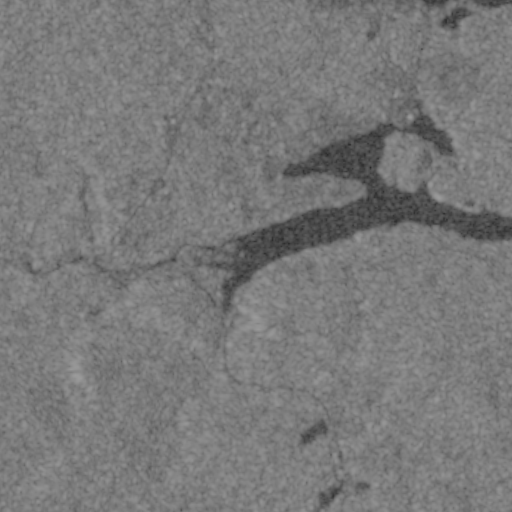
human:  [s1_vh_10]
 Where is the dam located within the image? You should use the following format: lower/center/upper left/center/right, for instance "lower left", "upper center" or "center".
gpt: The dam is located in the lower center of the image.
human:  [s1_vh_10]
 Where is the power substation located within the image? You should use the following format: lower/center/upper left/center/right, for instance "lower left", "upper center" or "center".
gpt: The power substation is located in the center of the image.
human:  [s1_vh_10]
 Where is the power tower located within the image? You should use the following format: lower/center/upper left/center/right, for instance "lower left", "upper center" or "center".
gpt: The power tower is located in the lower center of the image.
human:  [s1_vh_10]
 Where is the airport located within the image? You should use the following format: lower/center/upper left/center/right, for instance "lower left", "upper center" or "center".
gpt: There is no airport in the image.

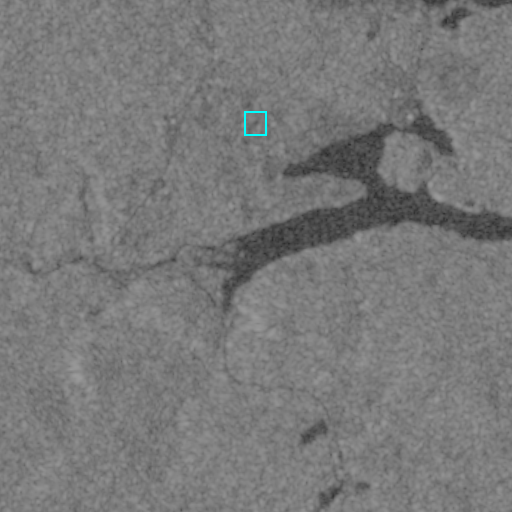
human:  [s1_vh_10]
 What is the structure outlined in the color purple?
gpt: There is no purple outline.
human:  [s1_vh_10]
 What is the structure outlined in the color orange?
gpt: There is no structure outlined in orange.